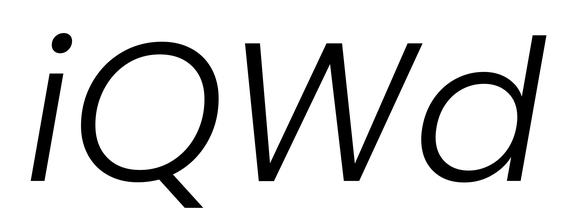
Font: Poppins-LightItalic